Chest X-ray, PA view. Patient: 46 years old, sex F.
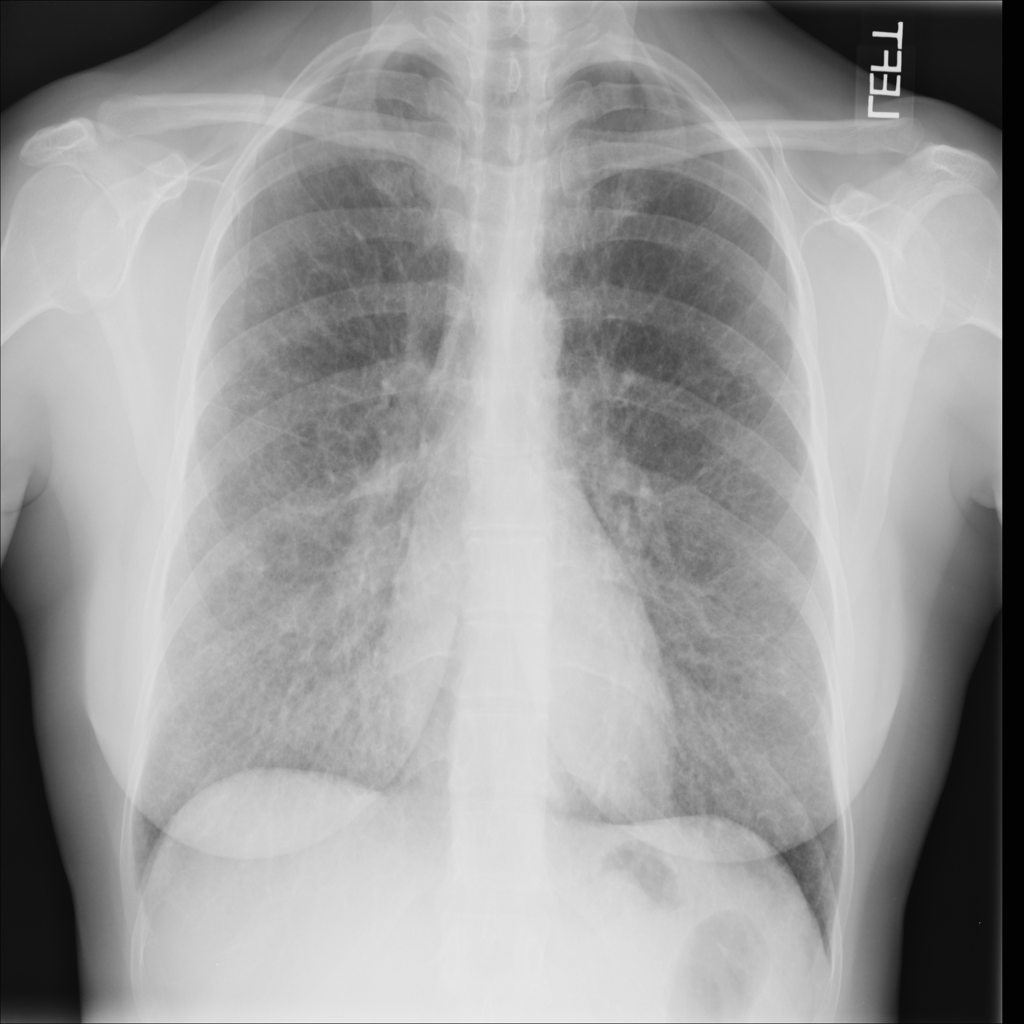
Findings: No Finding